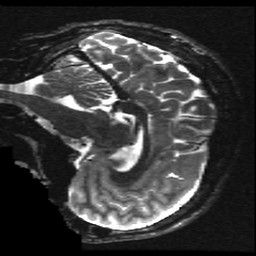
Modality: T2w
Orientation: sagittal
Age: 16
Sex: male
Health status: ill
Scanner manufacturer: ge
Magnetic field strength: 3 T
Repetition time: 7.5 s
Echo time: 0.1015 s